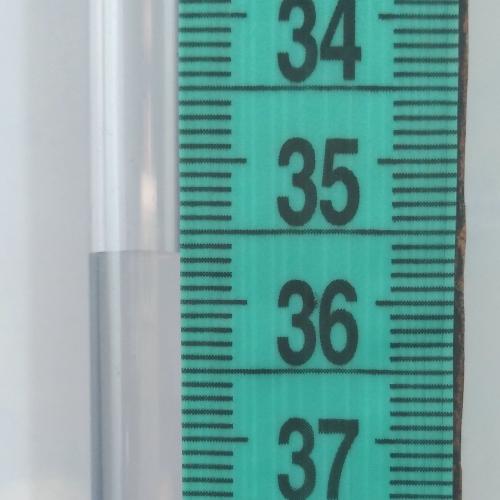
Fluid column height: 35.7 cm